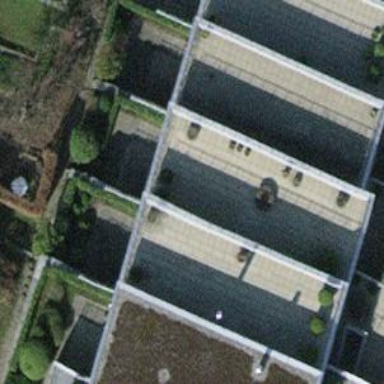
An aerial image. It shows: Terrace building.